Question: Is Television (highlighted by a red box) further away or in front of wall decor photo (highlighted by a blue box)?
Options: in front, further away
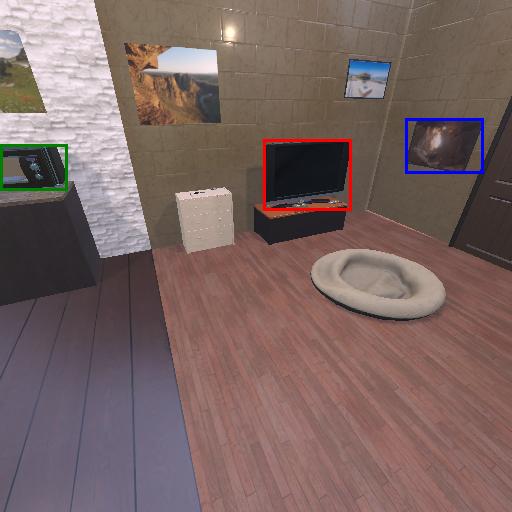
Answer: in front